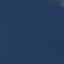
Land use / land cover: SeaLake